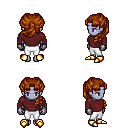
a pixel art fantasy rpg character, female body template, dark elf, purple skin, maroon long-sleeve shirt, white pants, brunette princess hairstyle, metal gloves, gold boots, four views (front, back, left, right), 2x2 character sprite sheet, small pixel art, hard edges, no anti-aliasing